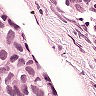
Metastatic tissue present: yes